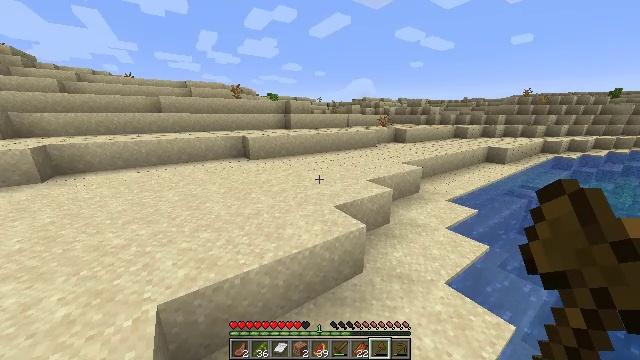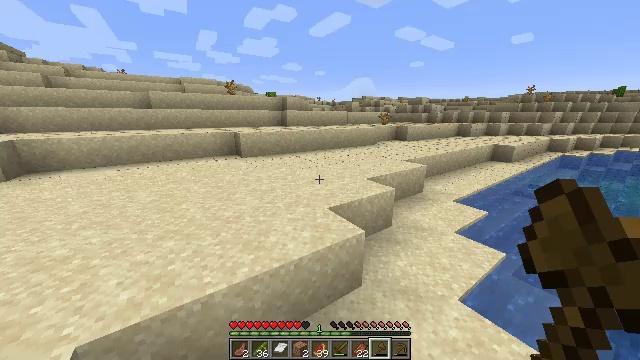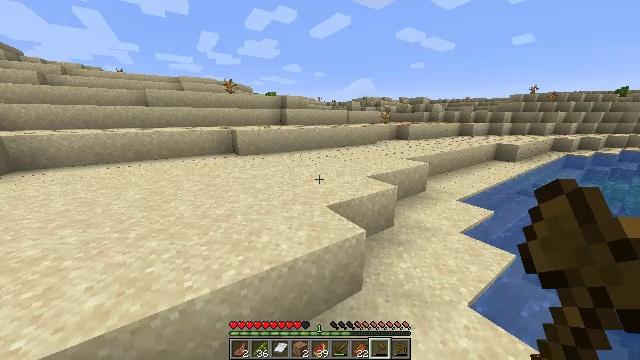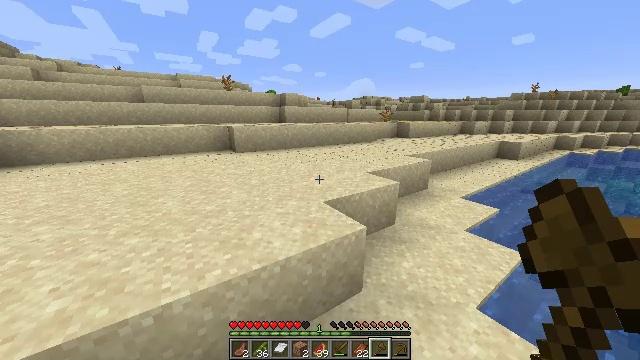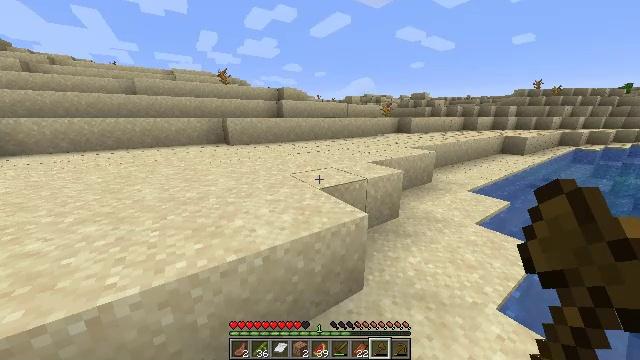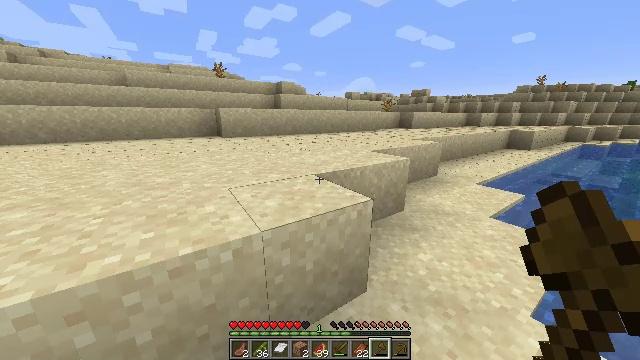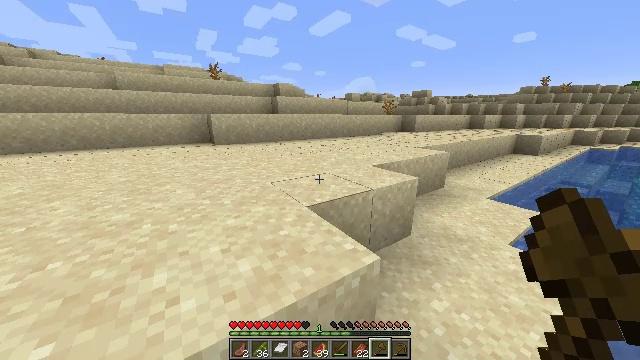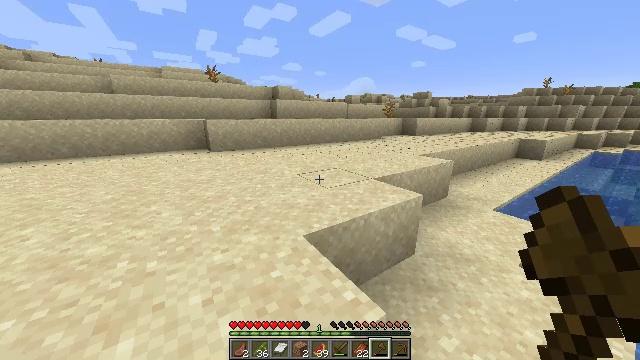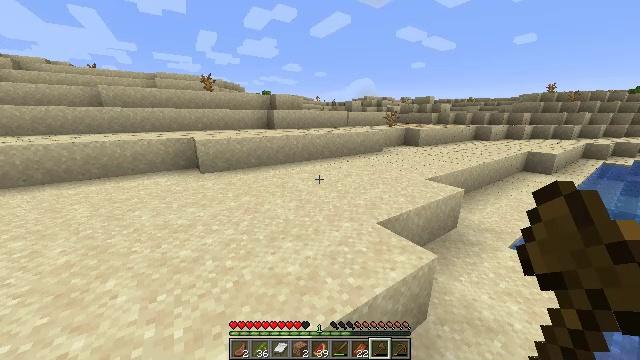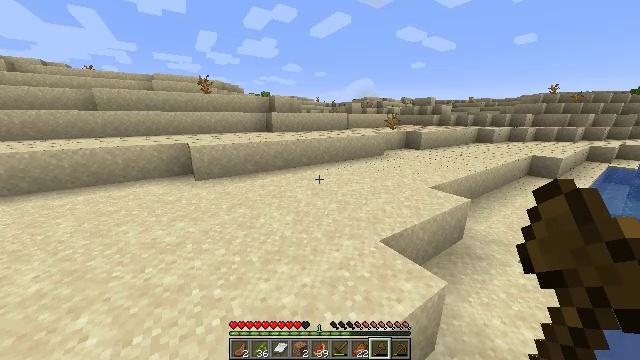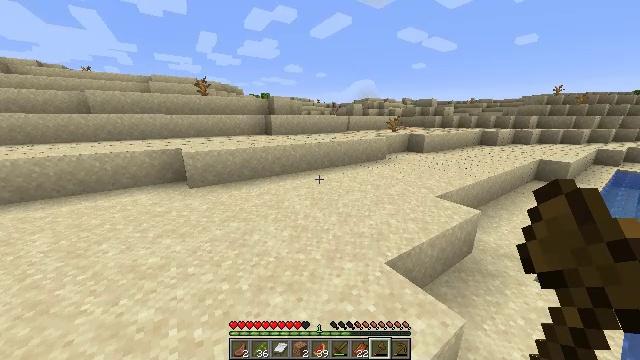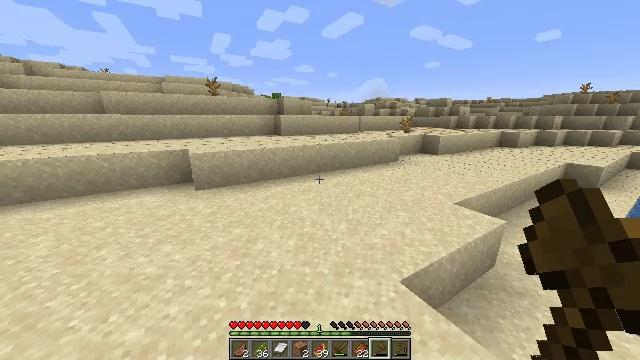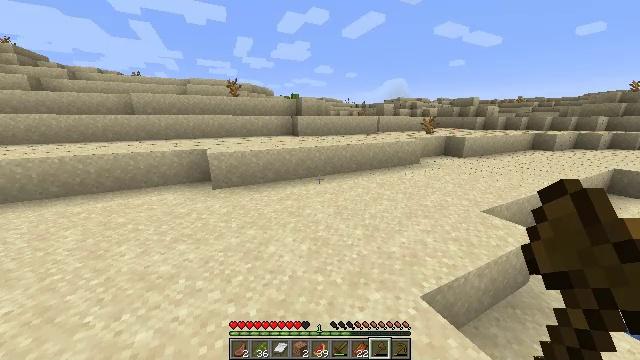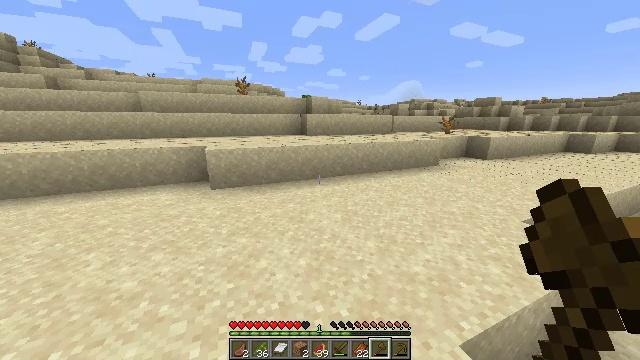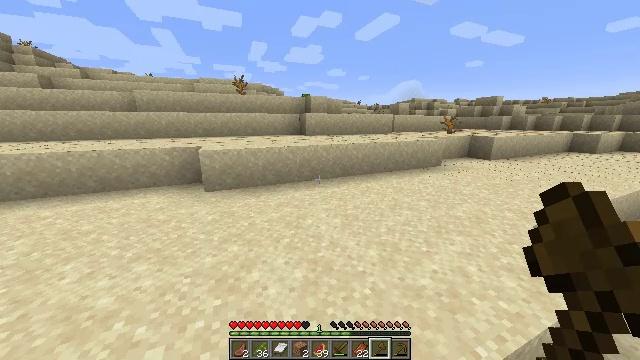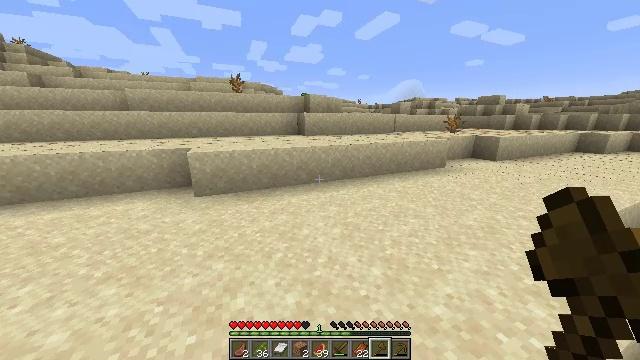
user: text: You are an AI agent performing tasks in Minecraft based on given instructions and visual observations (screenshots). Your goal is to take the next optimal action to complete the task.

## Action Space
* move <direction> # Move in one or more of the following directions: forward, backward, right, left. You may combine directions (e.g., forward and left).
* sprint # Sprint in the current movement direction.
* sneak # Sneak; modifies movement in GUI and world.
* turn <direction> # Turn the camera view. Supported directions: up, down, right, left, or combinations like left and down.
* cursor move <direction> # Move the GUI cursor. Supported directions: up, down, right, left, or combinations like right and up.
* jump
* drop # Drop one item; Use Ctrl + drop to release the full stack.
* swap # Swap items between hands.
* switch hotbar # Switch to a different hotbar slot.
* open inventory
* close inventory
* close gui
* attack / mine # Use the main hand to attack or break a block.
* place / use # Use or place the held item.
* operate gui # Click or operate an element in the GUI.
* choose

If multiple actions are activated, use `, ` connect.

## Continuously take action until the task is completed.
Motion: motion action
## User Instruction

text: Gather cactus by attacking it.
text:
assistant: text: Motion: move forward, jump
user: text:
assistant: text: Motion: move forward, jump
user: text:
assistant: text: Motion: move forward, sprint, jump
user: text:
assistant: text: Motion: move forward, sprint, jump
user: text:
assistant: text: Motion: move forward, sprint, jump
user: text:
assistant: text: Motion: move forward, sprint, jump
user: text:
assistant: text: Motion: move forward, jump
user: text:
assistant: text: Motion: move forward, jump
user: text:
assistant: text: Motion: move forward, jump
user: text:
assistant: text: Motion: move forward, jump
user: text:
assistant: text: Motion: move forward, sprint, turn left, jump
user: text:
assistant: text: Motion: move forward, sprint, turn left, jump
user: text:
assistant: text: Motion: move forward, sprint, turn left, jump
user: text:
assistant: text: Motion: move forward, sprint, jump
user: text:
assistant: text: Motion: move forward, sprint, jump
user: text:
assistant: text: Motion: move forward, jump
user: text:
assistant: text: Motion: move forward, turn right, jump
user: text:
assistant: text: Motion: move forward, turn right, jump
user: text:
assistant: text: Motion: move forward, sprint, turn right and down, jump
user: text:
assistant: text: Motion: move forward, sprint, turn right, jump
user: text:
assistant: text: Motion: move forward, sprint, turn right, jump
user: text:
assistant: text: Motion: move forward, sprint, turn right, jump
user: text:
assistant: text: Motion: move forward, jump
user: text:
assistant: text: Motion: move forward, jump
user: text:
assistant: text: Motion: move forward, turn right, jump
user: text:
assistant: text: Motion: move forward, sprint, turn right and up, jump
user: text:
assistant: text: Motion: move forward, sprint, turn right and up, jump
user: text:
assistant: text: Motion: move forward, sprint, turn right and up, jump
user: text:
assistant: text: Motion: move forward, sprint, jump
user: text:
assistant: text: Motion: move forward, sprint, jump